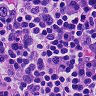
Metastatic tissue present: no